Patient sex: F
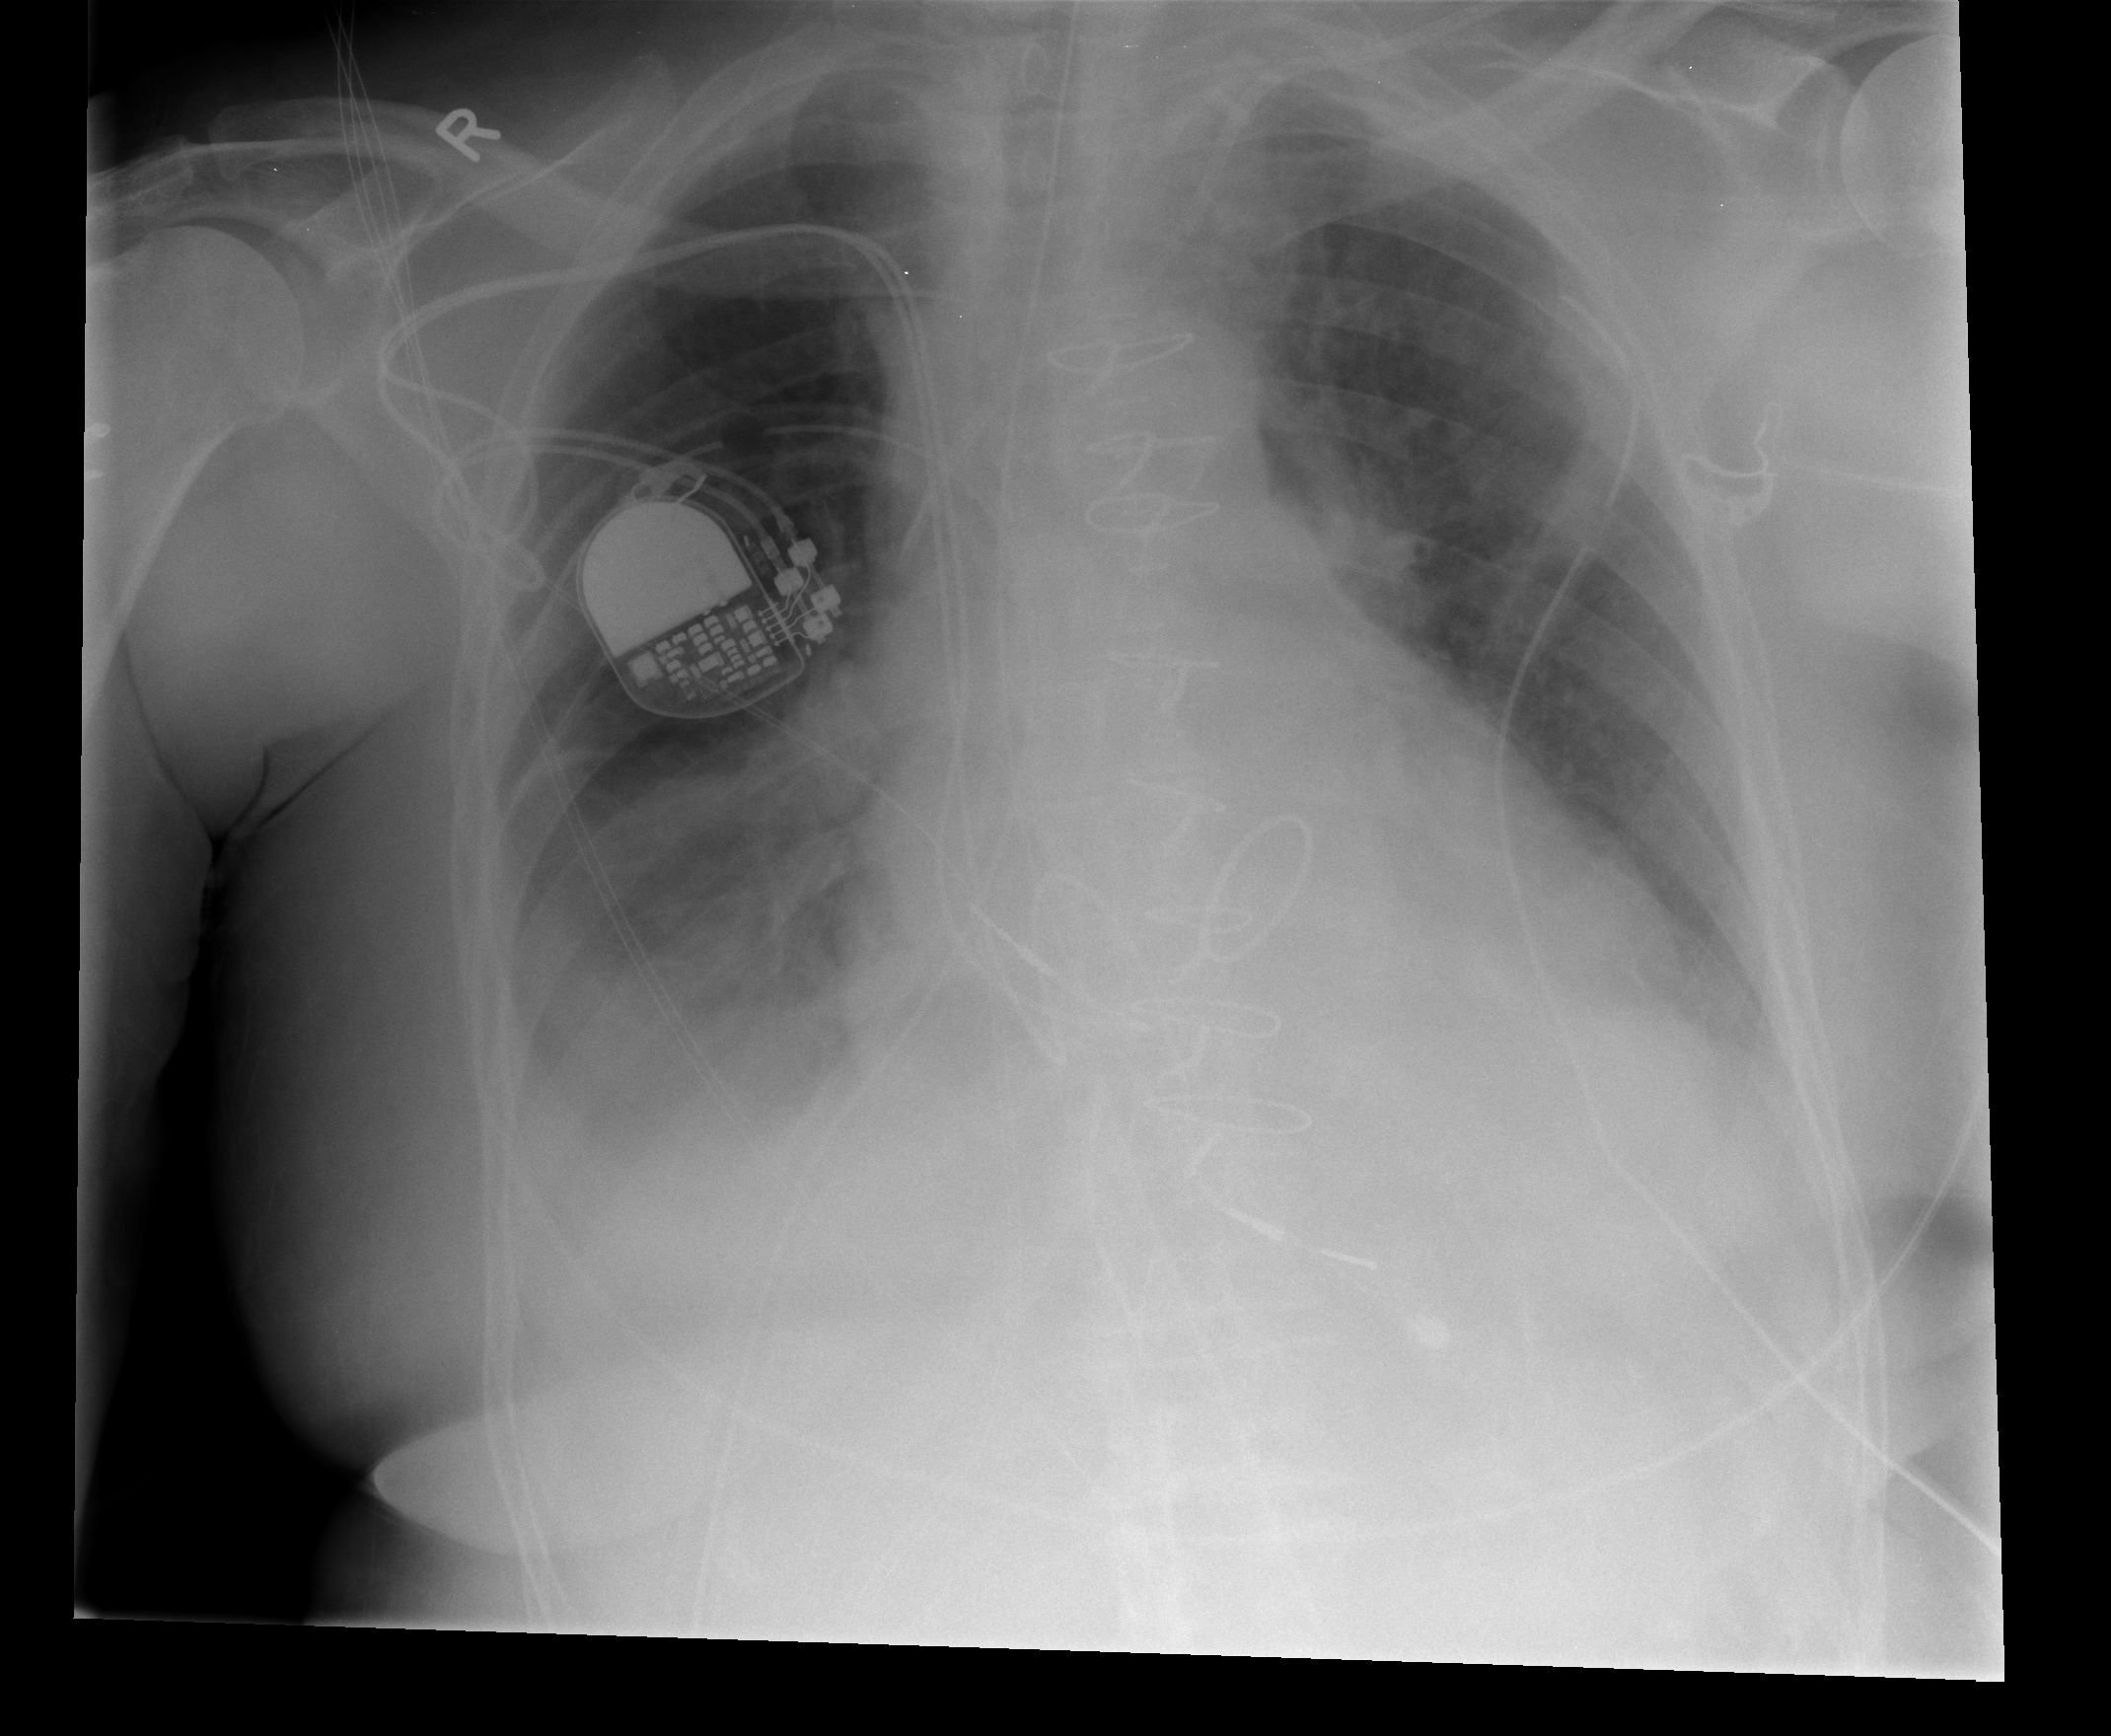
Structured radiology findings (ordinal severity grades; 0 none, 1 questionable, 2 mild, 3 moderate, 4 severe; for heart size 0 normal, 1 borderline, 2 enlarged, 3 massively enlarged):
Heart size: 0
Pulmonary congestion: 2
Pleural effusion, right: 2
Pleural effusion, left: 1
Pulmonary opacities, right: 0
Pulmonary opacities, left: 0
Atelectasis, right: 2
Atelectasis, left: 2